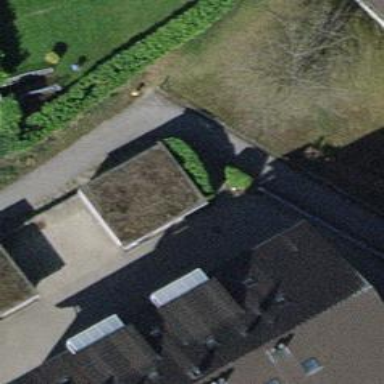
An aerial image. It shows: Garage.